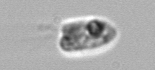
Label: Amoeba